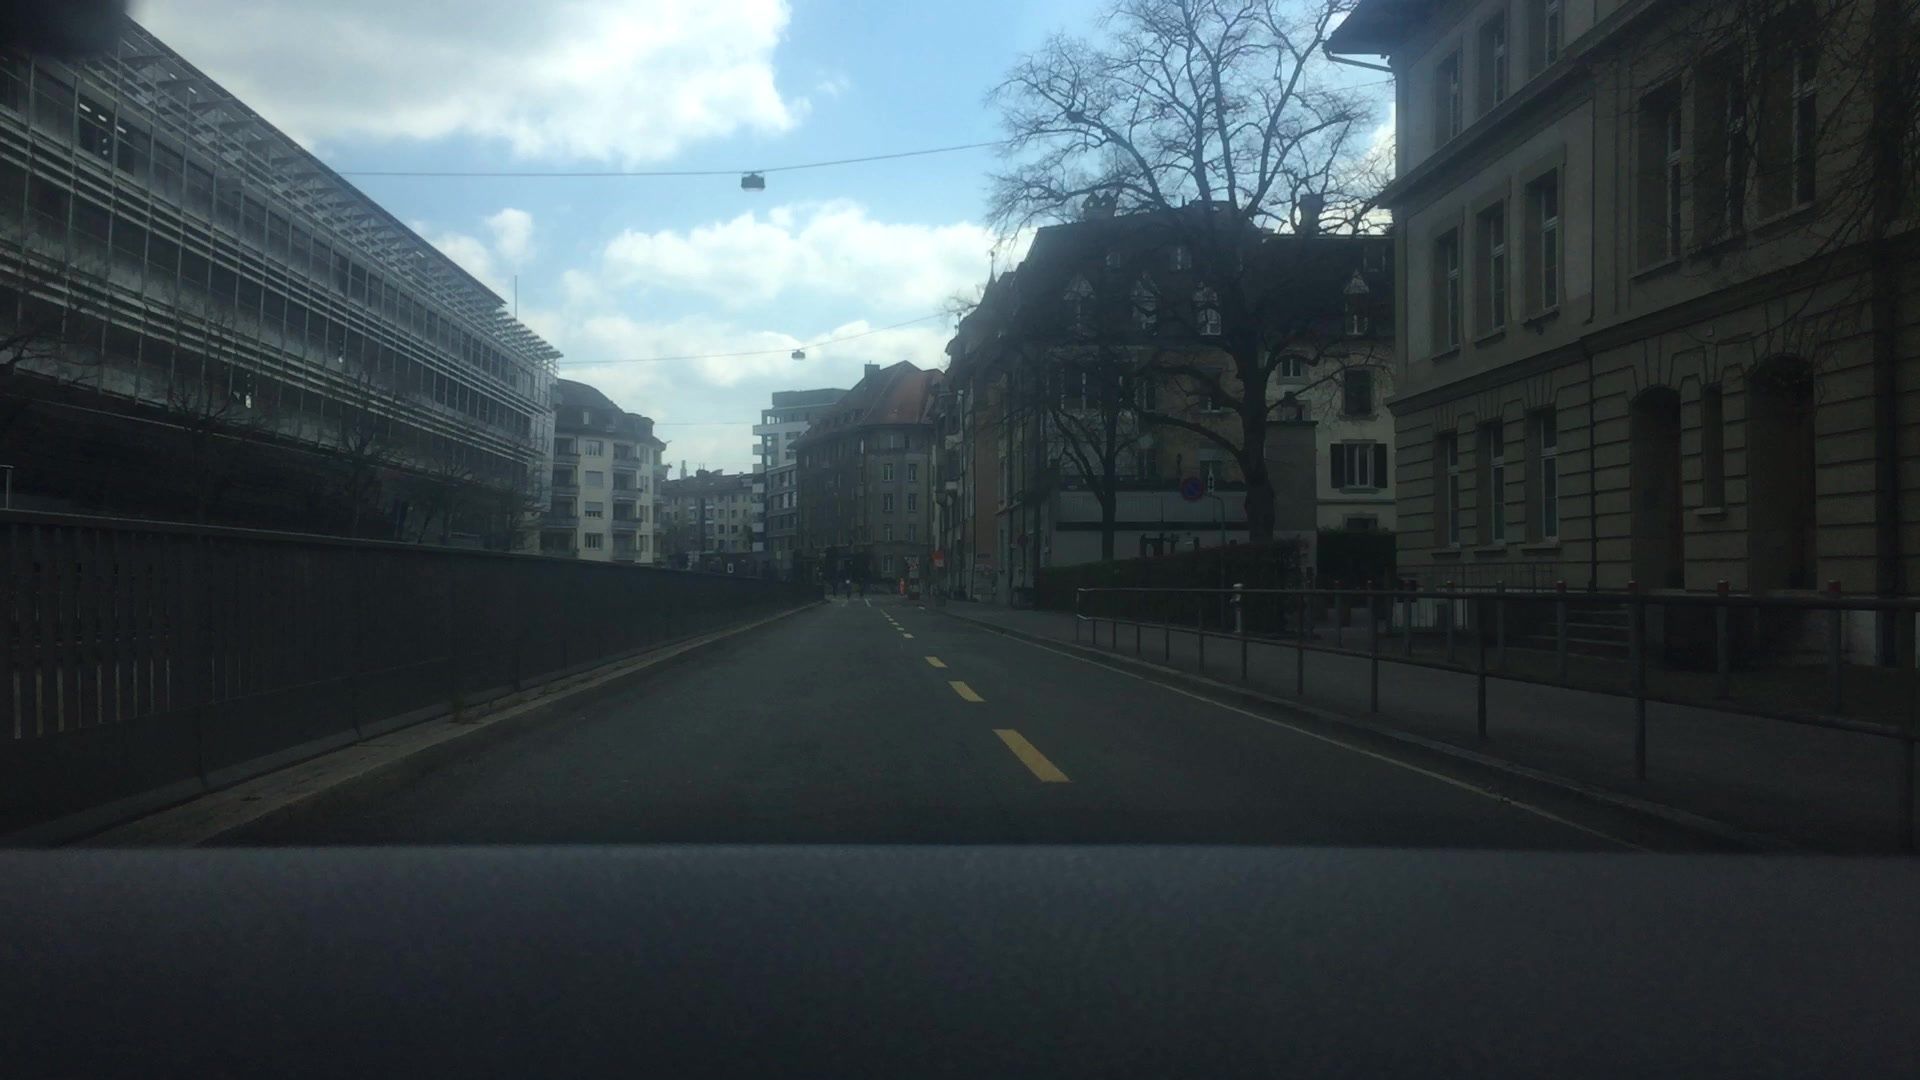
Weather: cloudy
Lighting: day
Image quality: good
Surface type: driving surface
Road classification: primary
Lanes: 2
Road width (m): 2
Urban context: urban centre
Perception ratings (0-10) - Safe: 0.6, Lively: 3.6, Beautiful: 8.35, Boring: 5.27, Depressing: 2.87, Wealthy: 2.11